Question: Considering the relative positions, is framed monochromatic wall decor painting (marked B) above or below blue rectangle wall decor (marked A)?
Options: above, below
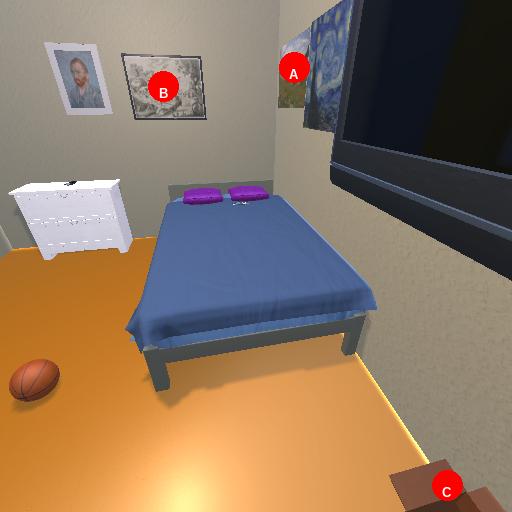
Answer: above